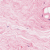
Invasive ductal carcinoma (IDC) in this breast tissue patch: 0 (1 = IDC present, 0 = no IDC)